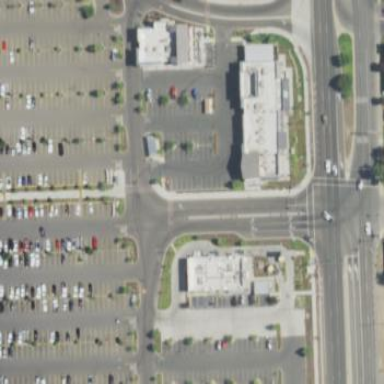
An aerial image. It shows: Parking area with surface.